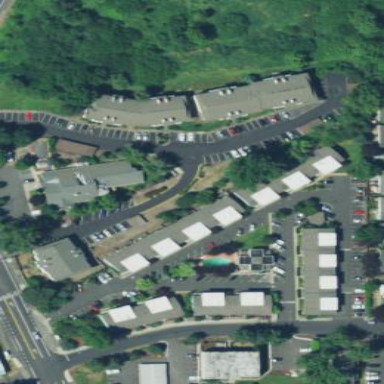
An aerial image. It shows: Residential area with apartments.